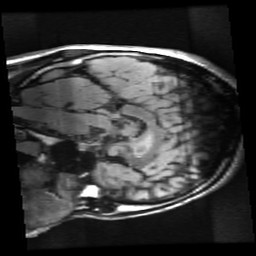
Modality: FLAIR
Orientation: sagittal
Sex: male
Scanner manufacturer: ge
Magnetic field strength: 3 T
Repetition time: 9 s
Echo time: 0.1216 s